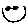
Label: smiley face